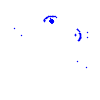
Particle: pion